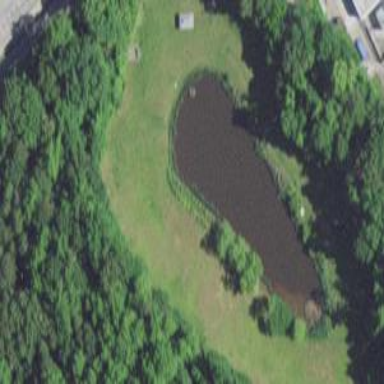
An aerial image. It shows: Peaceful pond surrounded by nature.